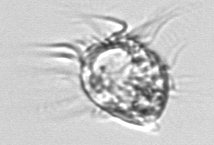
Label: Leegaardiella_ovalis